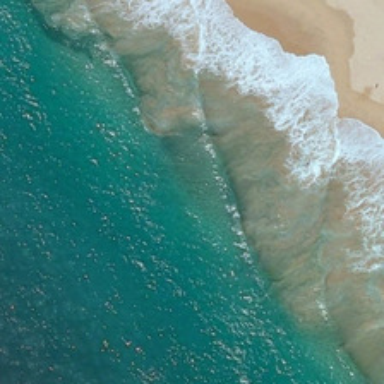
White waves are between yellow beach and blue ocean .